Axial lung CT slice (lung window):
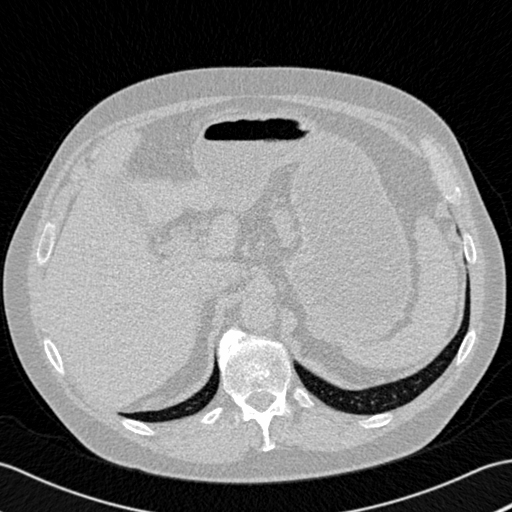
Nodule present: no